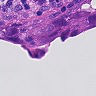
Metastatic tissue present: yes